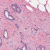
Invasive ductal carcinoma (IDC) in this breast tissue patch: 1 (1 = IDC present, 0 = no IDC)